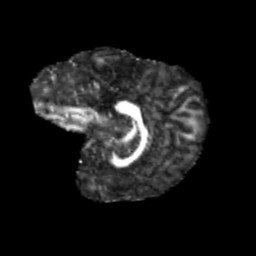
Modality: FA
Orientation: sagittal
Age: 11
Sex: male
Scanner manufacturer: siemens
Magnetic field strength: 3 T
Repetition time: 3.8 s
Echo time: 0.07 s